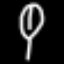
Label: leaf